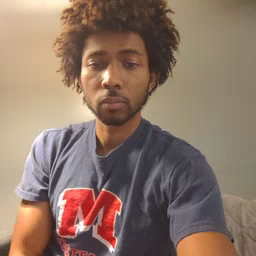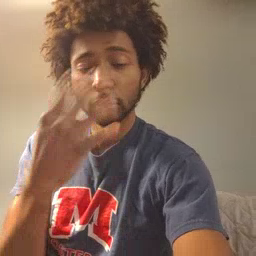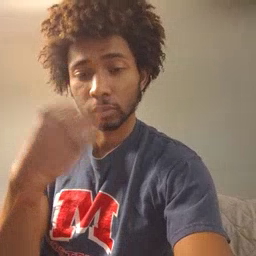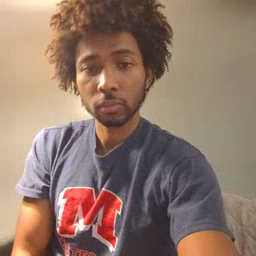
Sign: sleepy